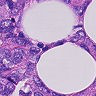
Metastatic tissue present: yes